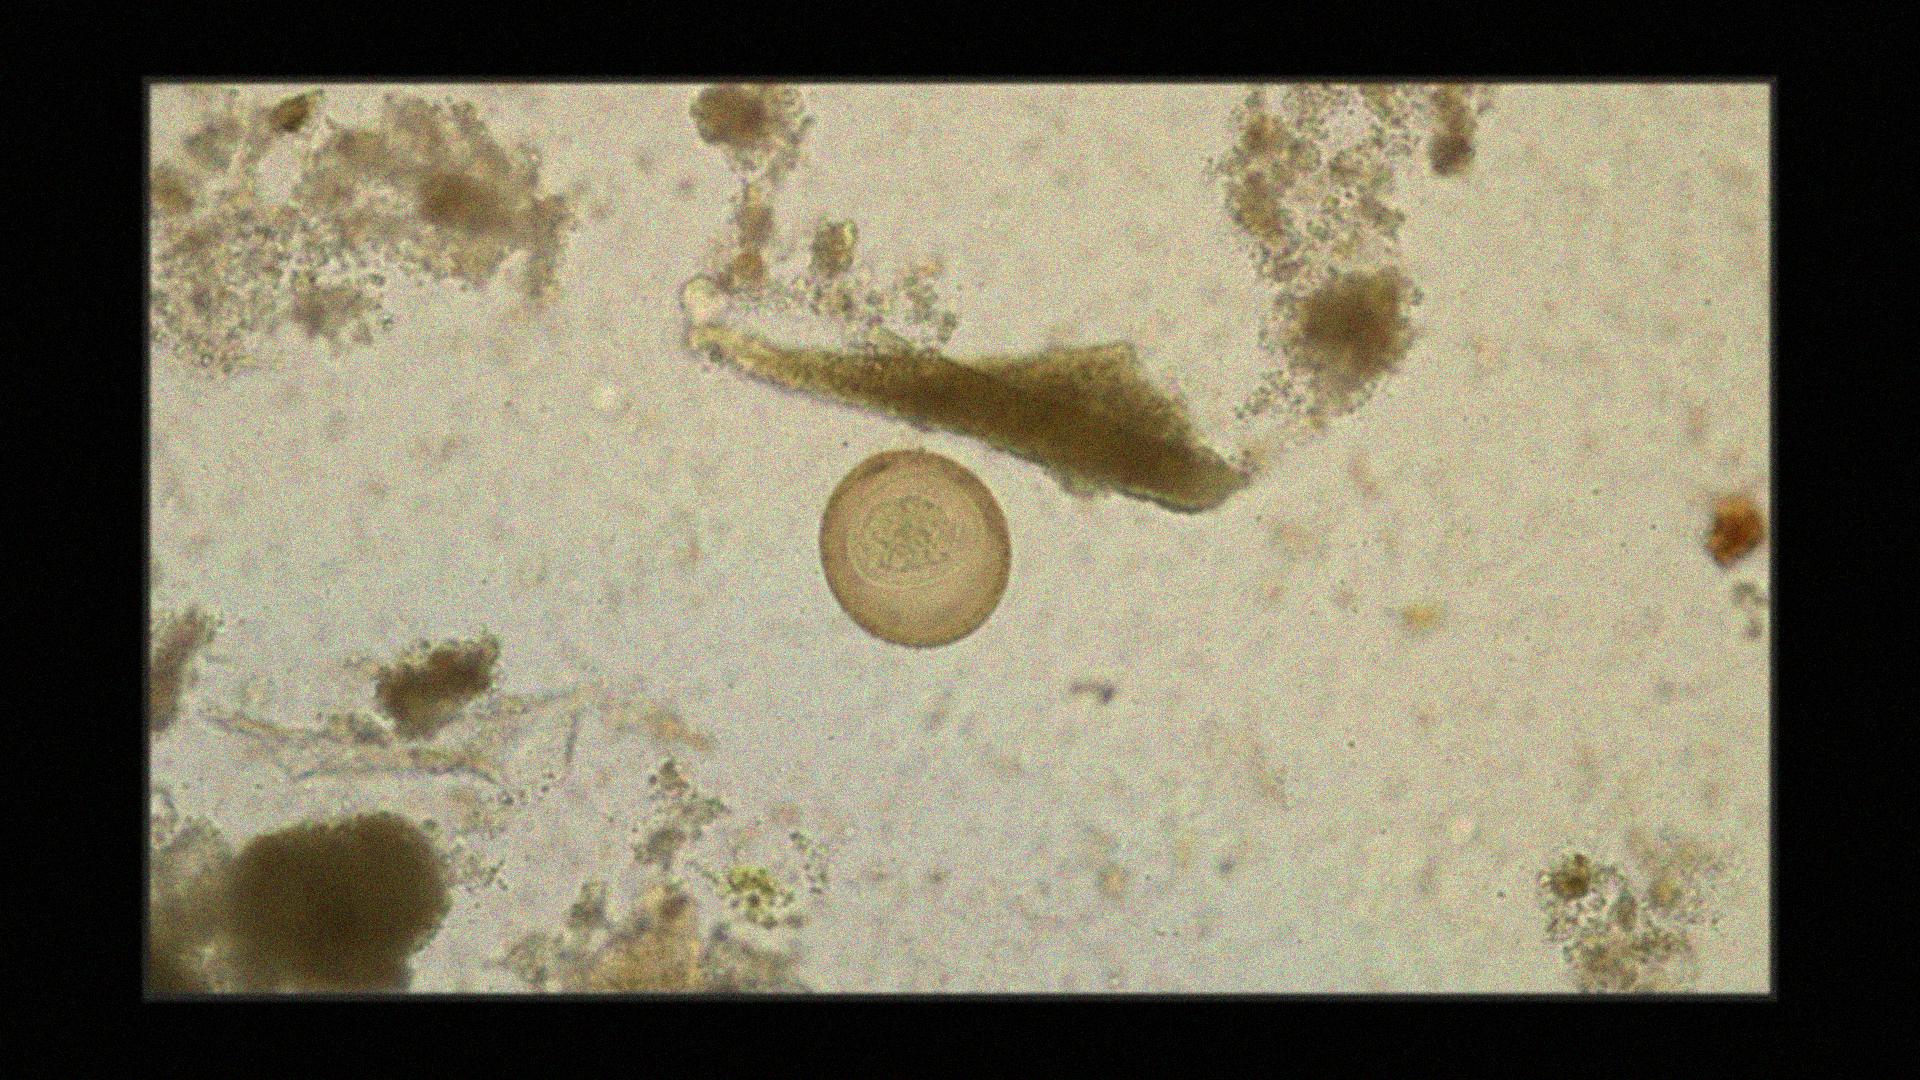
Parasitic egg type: Hymenolepis diminuta